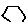
Label: hexagon